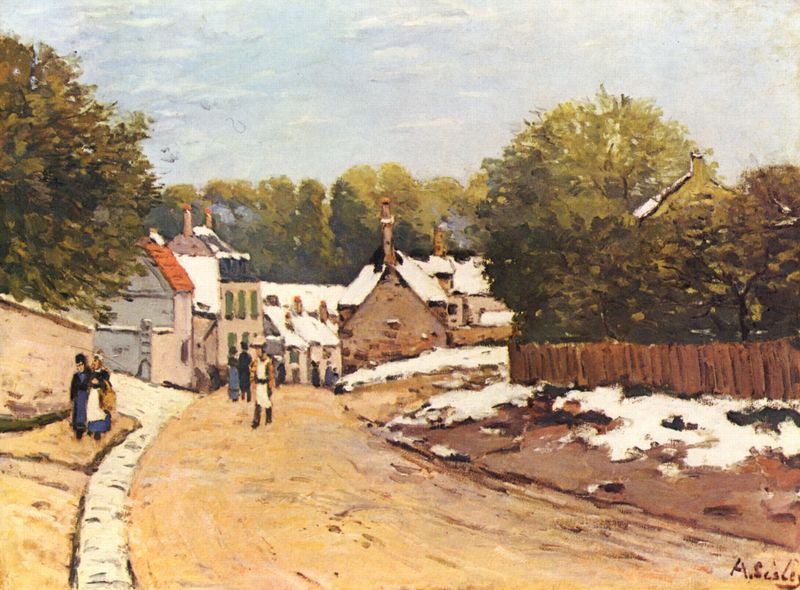
Titel: Erster Schnee in Louveciennes
Künstler: Alfred Sisley
Standort: Boston (Massachusetts)
Institution: Museum of Fine Arts
Schlagwörter: baum, blau, blätter, himmel, laub, mann, weiß, wolken, bäume, frauen, gelb, grün, impressionismus, landschaft, menschen, mädchen, ocker, sand, stadt, äste, braun, fenster, frankreich, frau, fussgänger, holz, kleid, licht, männer, schwarz, strasse, strassenszene, tür, dach, gebäude, gürtel, haus, park, rot, schnee, weg, wolke, zaun, beige, haube, malerei, wand, stein, steine, signatur, bach, erde, häuser, kalt, rauch, sonne, land, paar, wald, fensterläden, kamin, kamine, schornstein, garten, schürze, klar, ruhe, fassade, passanten, türen, laufen, schürzen, dorf, dächer, giebel, mauer, schornsteine, gartenzaun, lattenzaun, winter, signiert, um 1900, korb, frühling, eingang, eingänge, fensterladen, bürgersteig, gehsteig, spaziergang, kälte, tasche, laubbäume, sisley, schneebedeckt, alfred sisley, eichen, roit, matsch, satteldach, dorfstraße, impresionissmus, brandand, paas, frishce, frsiche, orfdr